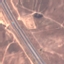
Label: Highway